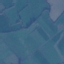
Land use / land cover class: Pasture